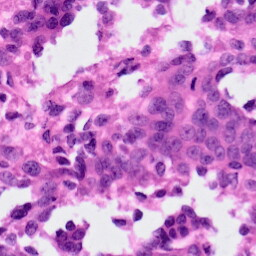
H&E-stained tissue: Ovarian